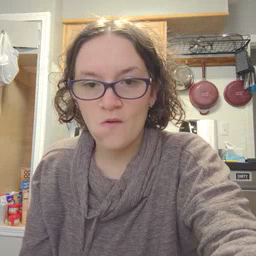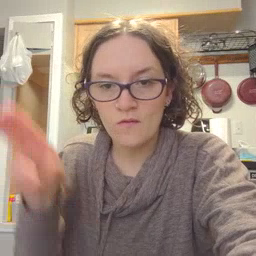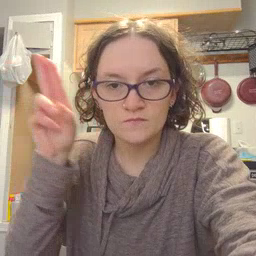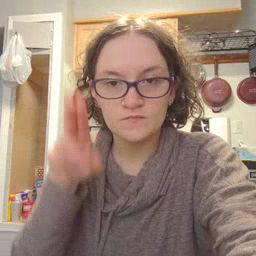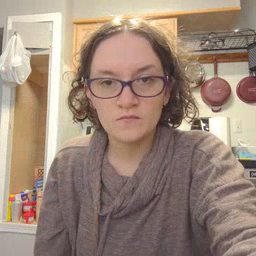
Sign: uncle